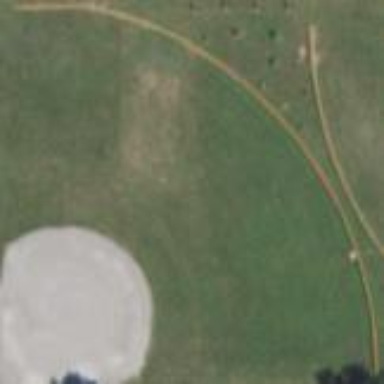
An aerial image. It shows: Baseball pitch for leisure land.